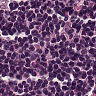
Metastatic tissue present: no